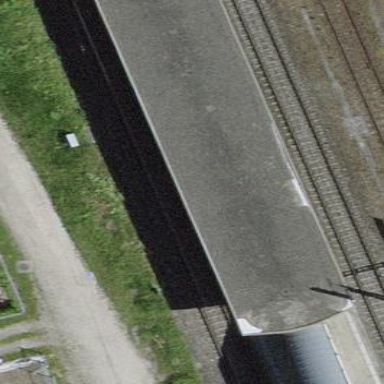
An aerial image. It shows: Public transport shelter building.